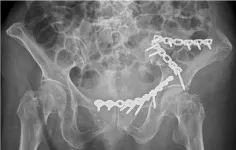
Representative post-operative X-ray images taken following surgical repair of fragility fracture of the pelvic ring. (a) Post-operative pelvic anteroposterior view.
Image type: radiology (x_ray)